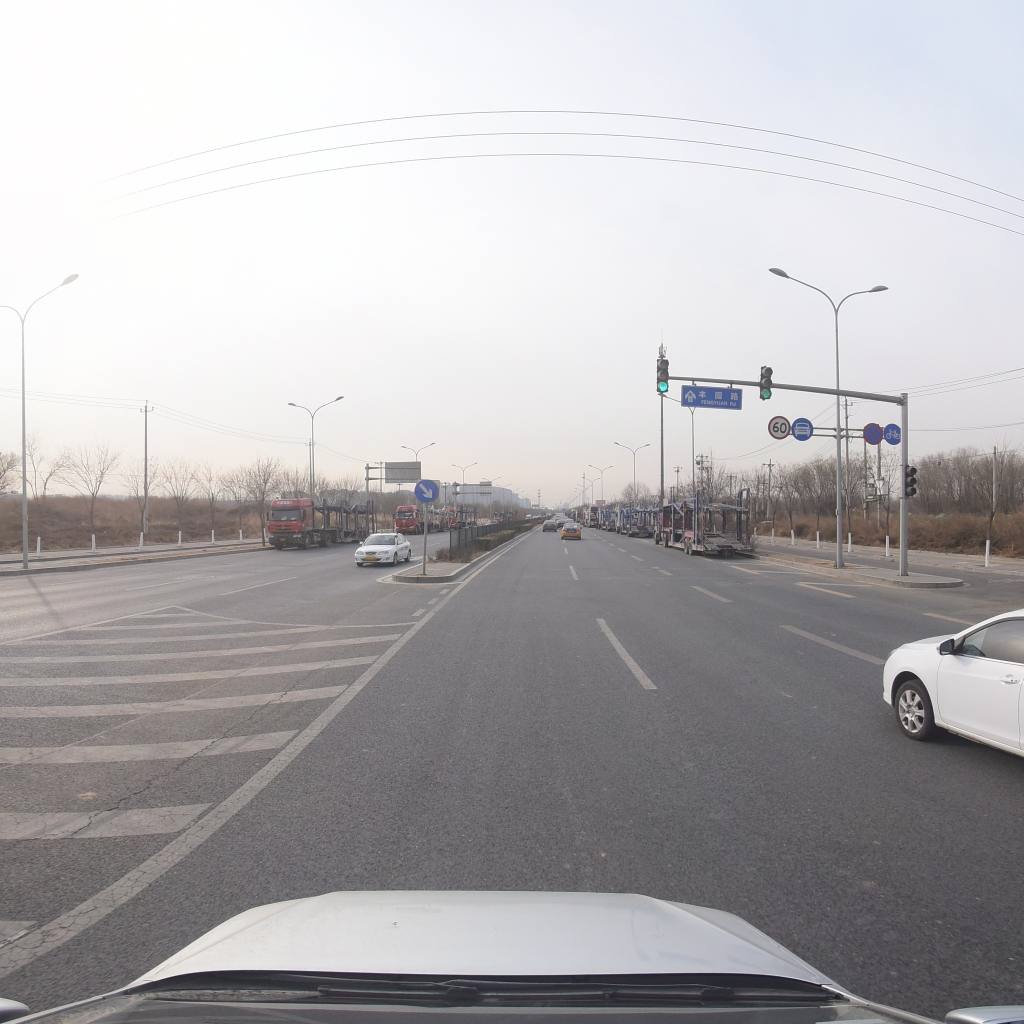
Region: Fengtai
Road damage annotations: longitudinal crack, longitudinal patch